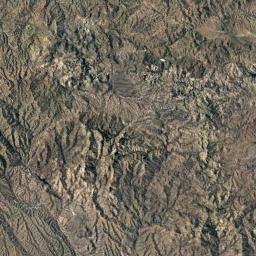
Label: mountain